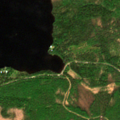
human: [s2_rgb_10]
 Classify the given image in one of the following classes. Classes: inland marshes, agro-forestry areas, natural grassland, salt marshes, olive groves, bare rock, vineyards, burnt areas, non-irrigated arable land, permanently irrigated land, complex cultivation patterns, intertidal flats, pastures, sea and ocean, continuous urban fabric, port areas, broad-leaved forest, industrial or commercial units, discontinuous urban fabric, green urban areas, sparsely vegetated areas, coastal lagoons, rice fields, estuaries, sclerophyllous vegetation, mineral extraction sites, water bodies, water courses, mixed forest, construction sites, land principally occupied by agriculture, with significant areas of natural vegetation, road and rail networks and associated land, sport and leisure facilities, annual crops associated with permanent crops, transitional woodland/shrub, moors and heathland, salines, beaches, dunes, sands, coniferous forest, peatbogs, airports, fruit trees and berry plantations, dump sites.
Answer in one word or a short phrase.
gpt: coniferous forest, mixed forest, peatbogs, water bodies